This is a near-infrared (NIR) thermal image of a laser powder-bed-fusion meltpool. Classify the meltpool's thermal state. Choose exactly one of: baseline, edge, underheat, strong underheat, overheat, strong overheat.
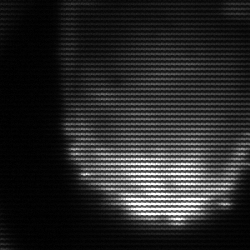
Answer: edge